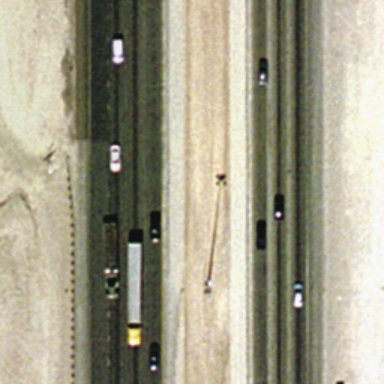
There are two straight freeways closed together .